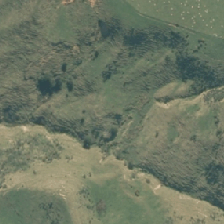
Land cover: low_producing_grassland